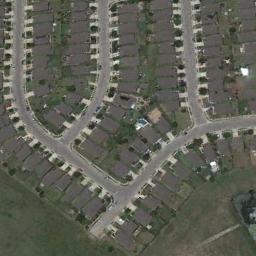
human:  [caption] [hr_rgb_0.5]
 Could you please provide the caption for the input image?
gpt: There are hundreds of neatly arranged mobile homes in this area .

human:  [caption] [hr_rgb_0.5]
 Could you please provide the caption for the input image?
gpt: There are several roads in the mobile home park .

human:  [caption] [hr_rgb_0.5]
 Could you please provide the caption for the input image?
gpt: The mobile home park is on the grass next to the road .

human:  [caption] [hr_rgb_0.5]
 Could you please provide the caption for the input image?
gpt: The mobile home park has lots of neatly arranged mobile homes and some roads go through the mobile home park .

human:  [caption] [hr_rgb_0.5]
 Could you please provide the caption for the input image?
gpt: There are many black buildings arranged neatly in the mobile home park .